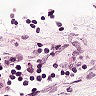
Metastatic tissue present: no